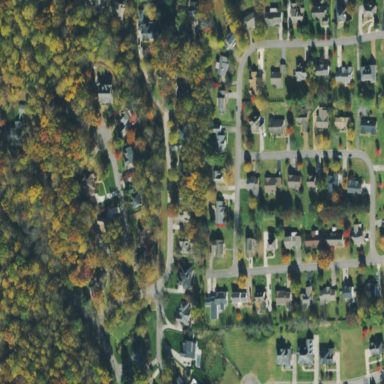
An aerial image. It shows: Residential area consisting of single-family homes.